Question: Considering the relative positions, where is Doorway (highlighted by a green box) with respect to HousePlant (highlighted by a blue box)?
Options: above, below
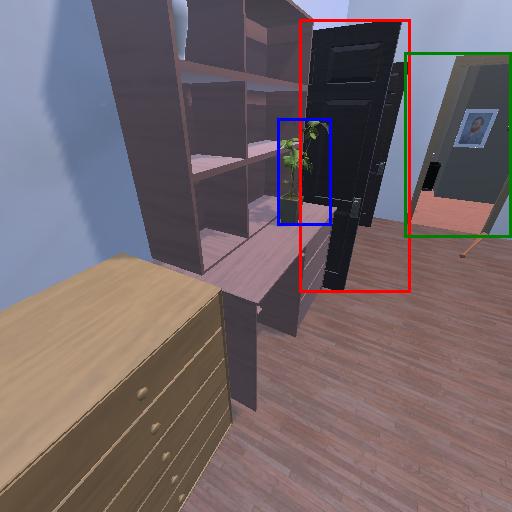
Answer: above